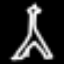
Label: The Eiffel Tower